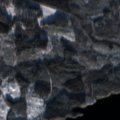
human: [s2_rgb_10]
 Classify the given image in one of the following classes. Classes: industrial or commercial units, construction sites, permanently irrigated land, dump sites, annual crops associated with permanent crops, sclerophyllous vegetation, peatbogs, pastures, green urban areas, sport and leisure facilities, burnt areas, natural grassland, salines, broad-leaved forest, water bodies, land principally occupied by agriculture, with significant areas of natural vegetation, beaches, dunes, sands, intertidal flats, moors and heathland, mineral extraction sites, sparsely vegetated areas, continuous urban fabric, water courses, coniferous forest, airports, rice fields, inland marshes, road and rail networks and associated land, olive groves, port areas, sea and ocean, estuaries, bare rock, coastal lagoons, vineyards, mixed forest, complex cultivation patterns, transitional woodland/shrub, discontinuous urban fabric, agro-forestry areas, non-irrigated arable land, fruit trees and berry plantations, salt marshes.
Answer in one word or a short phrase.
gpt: coniferous forest, mixed forest, transitional woodland/shrub, water bodies